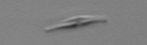
Label: Cylindrotheca